Chest X-ray. View position: AP
Patient age: 43
Patient sex: F
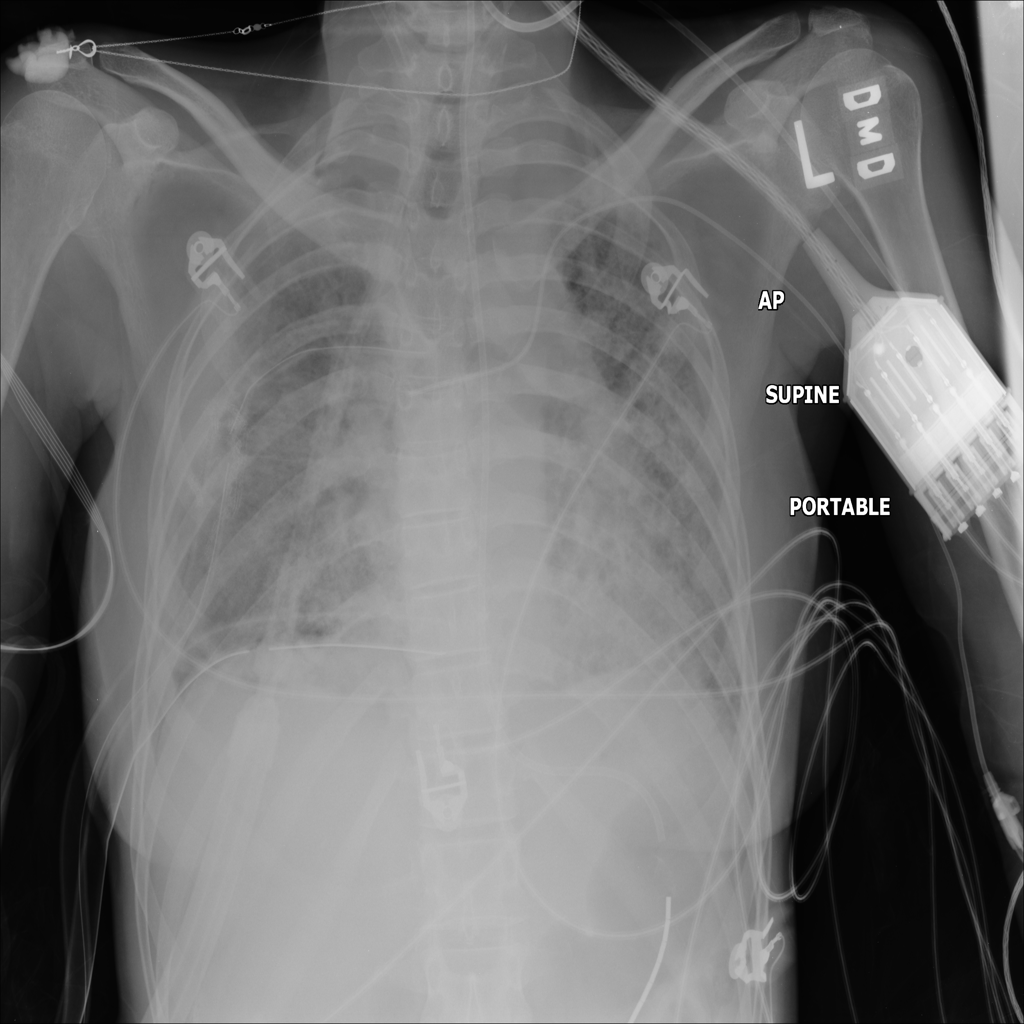
Finding: Pneumothorax